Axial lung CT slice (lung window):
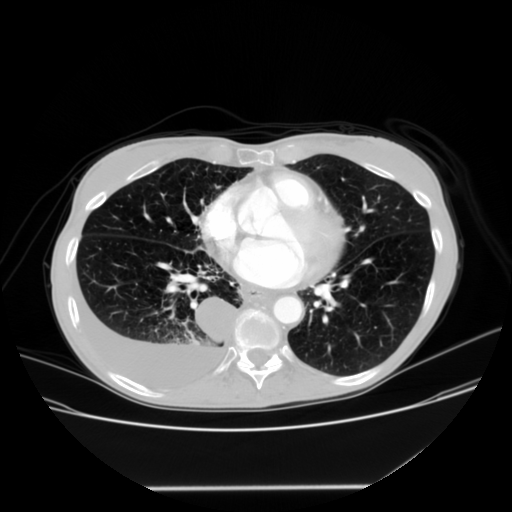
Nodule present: yes
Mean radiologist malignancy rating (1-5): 2.5